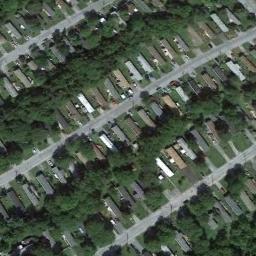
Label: mobile_home_park